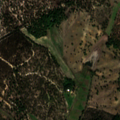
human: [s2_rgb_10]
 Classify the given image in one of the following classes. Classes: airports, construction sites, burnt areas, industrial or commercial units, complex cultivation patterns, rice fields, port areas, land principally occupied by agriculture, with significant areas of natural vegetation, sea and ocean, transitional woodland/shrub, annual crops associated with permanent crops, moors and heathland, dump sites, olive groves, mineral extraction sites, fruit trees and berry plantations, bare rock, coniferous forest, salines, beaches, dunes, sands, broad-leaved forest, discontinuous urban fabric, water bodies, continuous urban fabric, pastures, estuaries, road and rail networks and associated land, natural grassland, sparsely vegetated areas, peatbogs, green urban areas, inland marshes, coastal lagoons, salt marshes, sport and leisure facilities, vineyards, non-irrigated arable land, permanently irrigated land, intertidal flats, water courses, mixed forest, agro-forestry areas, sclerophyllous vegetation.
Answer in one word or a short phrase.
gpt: pastures, broad-leaved forest, mixed forest, transitional woodland/shrub